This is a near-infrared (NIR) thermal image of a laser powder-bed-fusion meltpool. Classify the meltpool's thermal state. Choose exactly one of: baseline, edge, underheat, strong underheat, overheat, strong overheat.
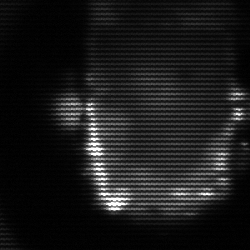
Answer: baseline